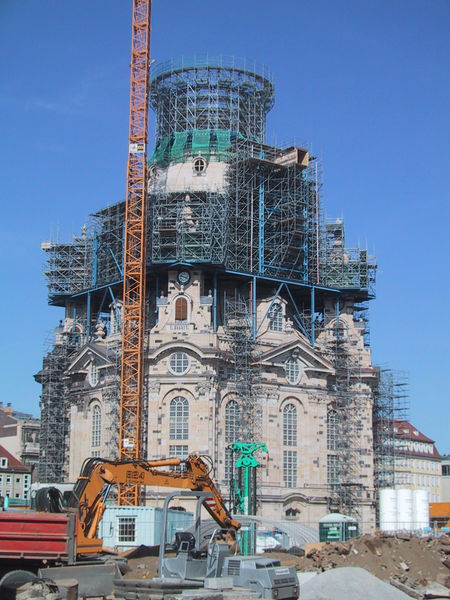
Titel: Frauenkirche in Dresden (Wiederaufbau: Gesamtplanung durch die Architektur- und Ingenieurbaugemeinschaft GmbH IPRO Dresden, Ingenieurbauleistung durch die Ingenieurbaugemeinschaft Dr. Jäger/Prof. Wenzel, Prüfung durch Prof. Jörg Peter)
Künstler: George Bähr
Standort: Dresden, Frauenkirche (EU - D - Sachsen)
Schlagwörter: blau, himmel, weiß, grün, stadt, braun, fenster, glas, orange, gebäude, haus, rot, hochformat, architektur, barock, stein, steine, erde, häuser, kirche, farbig, fassade, farbe, gelände, grube, rundbogen, zerstörung, foto, gerüst, rundfenster, linie, kran, loch, kathedrale, fragment, messe, graben, usa, dresden, bau, spenden, osten, fesnter, rekonstruktion, frauenkirche, bauwerk, aufbau, baustelle, bauarbeiten, bauwerke, container, rundbau, kirchenbau, klo, renovierung, bagger, denkmalpflege, restauration, restaurierung, wiederaufbau, mahnmal, zweiter weltkrieg, marienkirche, liebfrauenkirche, sanierung, aushub, kontainer, lkw, lastwagen, neue bundesländer, fasae, dixi, dixiklo, grundbau